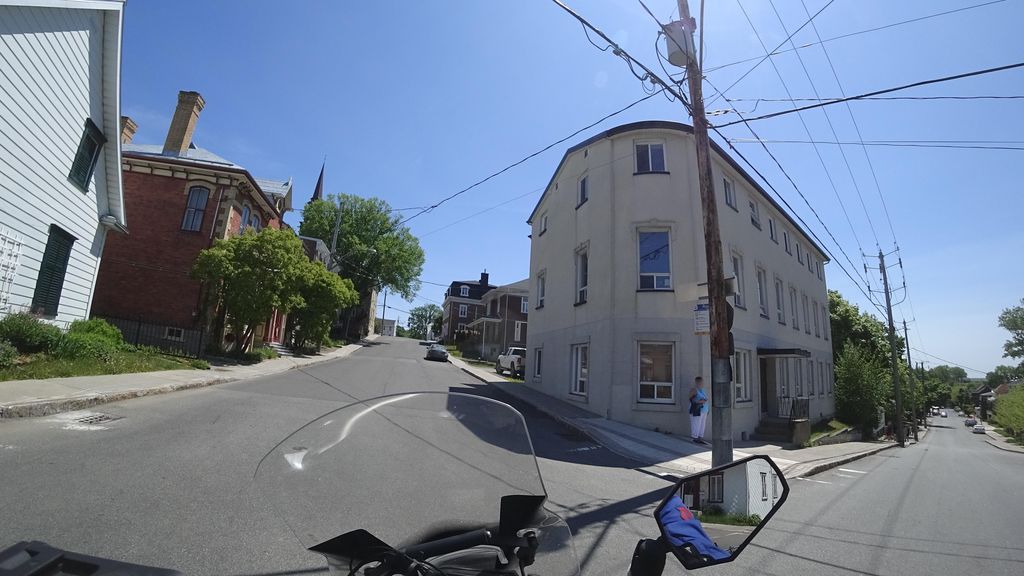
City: quebec_city